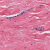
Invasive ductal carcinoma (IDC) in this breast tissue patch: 0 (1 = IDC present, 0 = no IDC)